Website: crate-barrel
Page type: payment
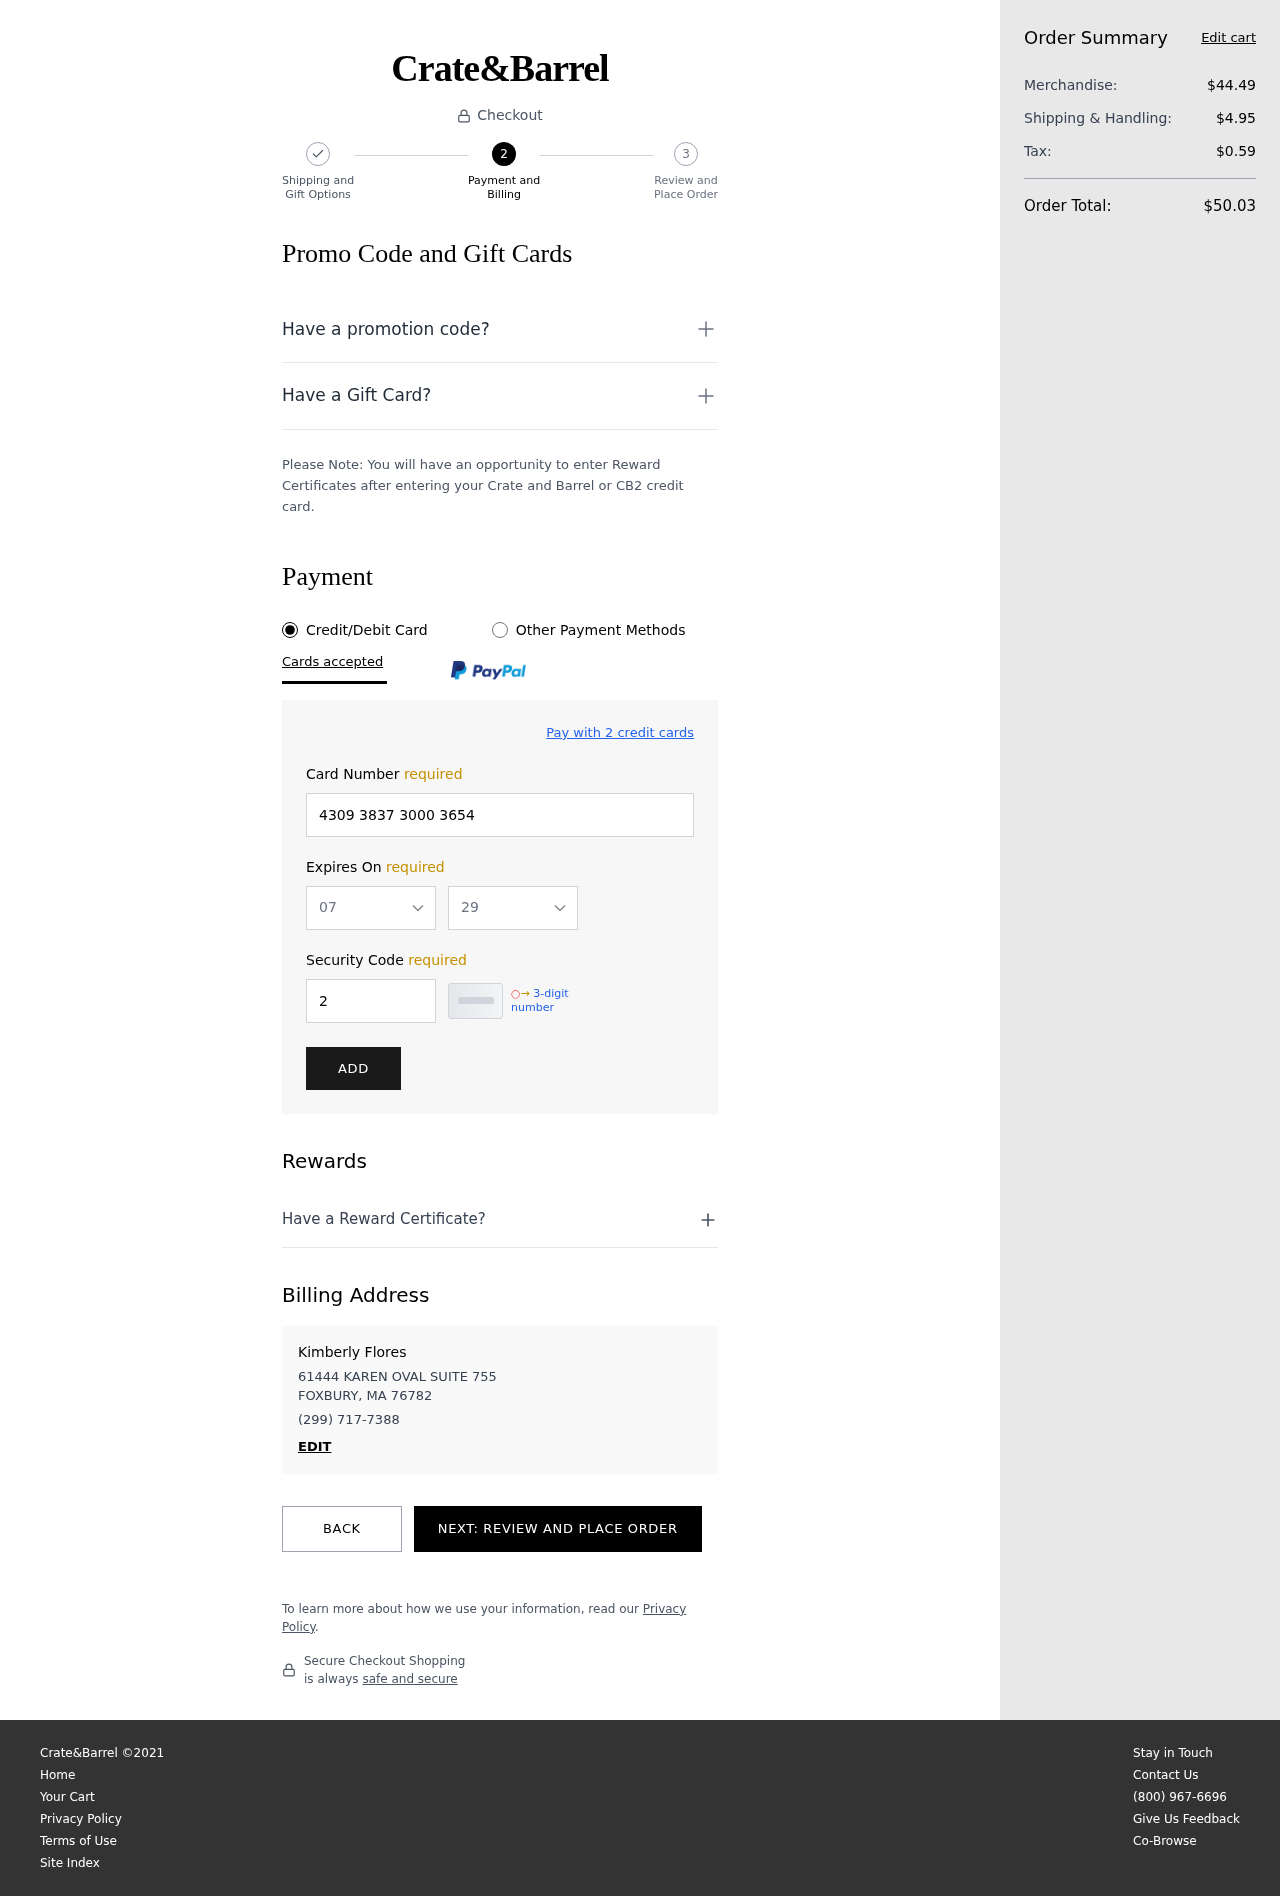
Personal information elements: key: PII_CARD_EXPIRY_MONTH
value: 07
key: PII_CARD_EXPIRY_YEAR
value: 29
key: PII_CITY_STATE_ZIP
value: FOXBURY, MA 76782
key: PII_FULLNAME
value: Kimberly Flores
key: PII_PHONE
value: (299) 717-7388
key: PII_STREET
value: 61444 KAREN OVAL SUITE 755
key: PII_CARD_NUMBER
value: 4309 3837 3000 3654
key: PII_CARD_CVV
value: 291
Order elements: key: ORDER_SUBTOTAL
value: $44.49
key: ORDER_SHIPPING_COST
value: $4.95
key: ORDER_TAX
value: $0.59
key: ORDER_TOTAL
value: $50.03